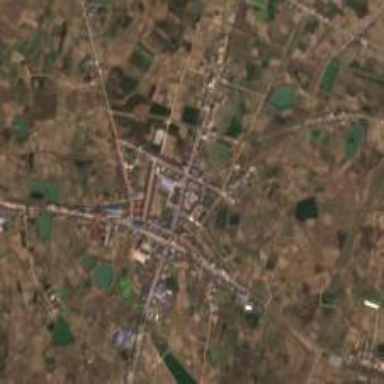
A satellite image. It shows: Township classified as town.